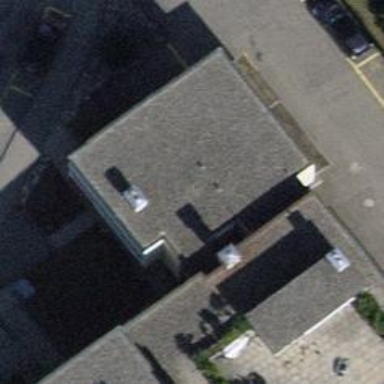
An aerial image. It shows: Bakery.